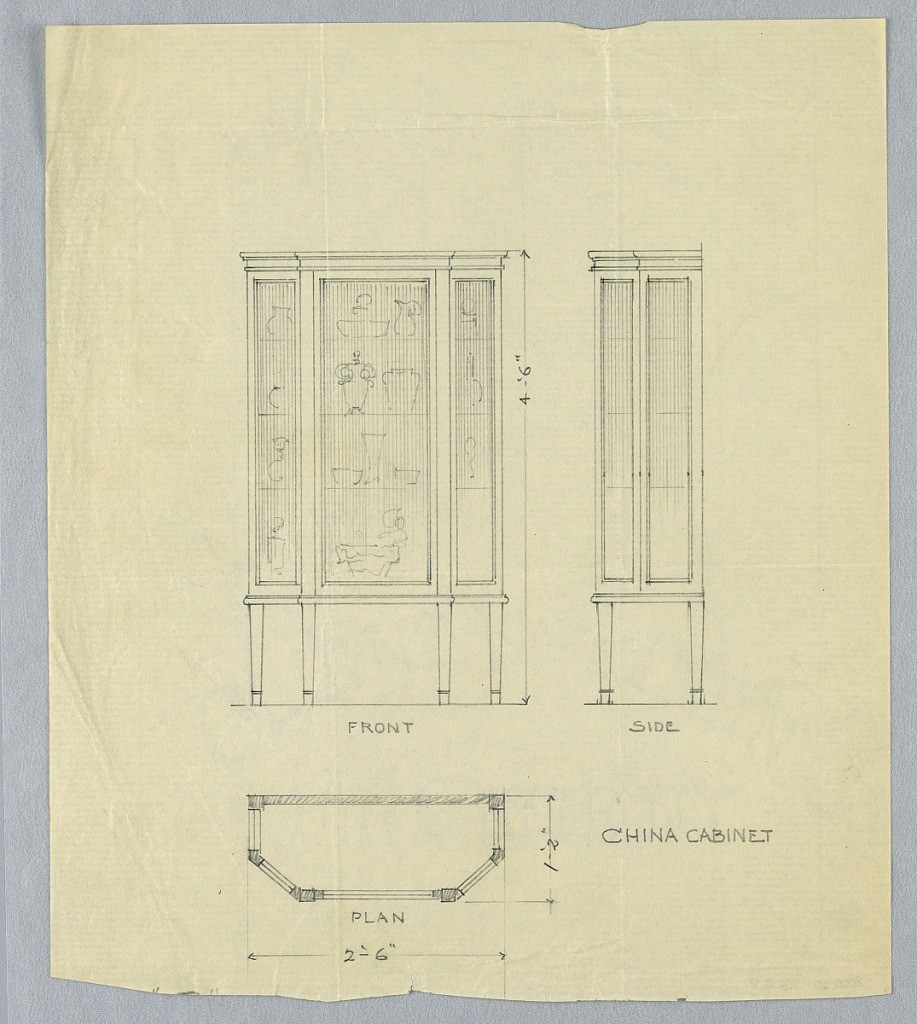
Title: Design for China Cabinet in Three Views
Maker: A.N. Davenport Co.
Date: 1900–05
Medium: Graphite on thin cream paper
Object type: Drawing
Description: Elevation at upper left, side view upper right, plan across bottom of sheet; tall rectangular cabinet with tri-partite glass-front panel, raised on 4 slightly tapering legs.  Side view shows rectangular, narrow profile with  molded frieze-like top.  Plan shows oblong silhouette of cabinet with canted front corners.